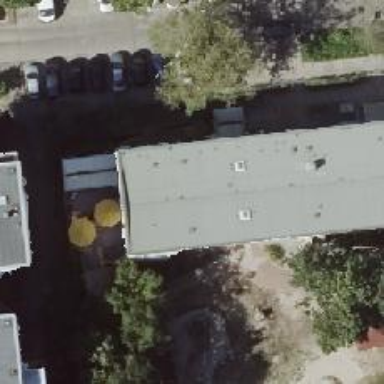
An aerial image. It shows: Kindergarten.